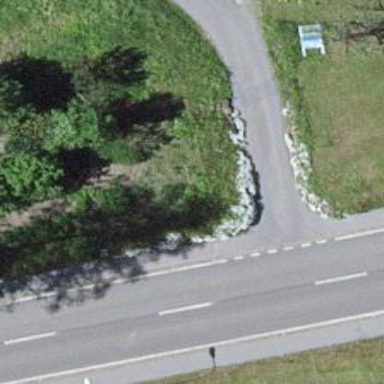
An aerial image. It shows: Retaining wall.